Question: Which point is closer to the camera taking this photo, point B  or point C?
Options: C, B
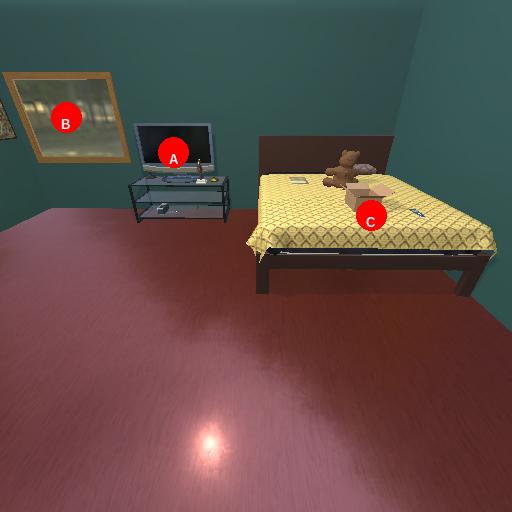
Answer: C